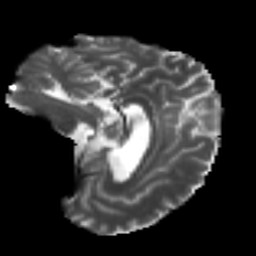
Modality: T2w
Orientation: sagittal
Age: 58
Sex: female
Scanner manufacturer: ge
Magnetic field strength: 3 T
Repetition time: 7.8 s
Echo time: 0.0613 s